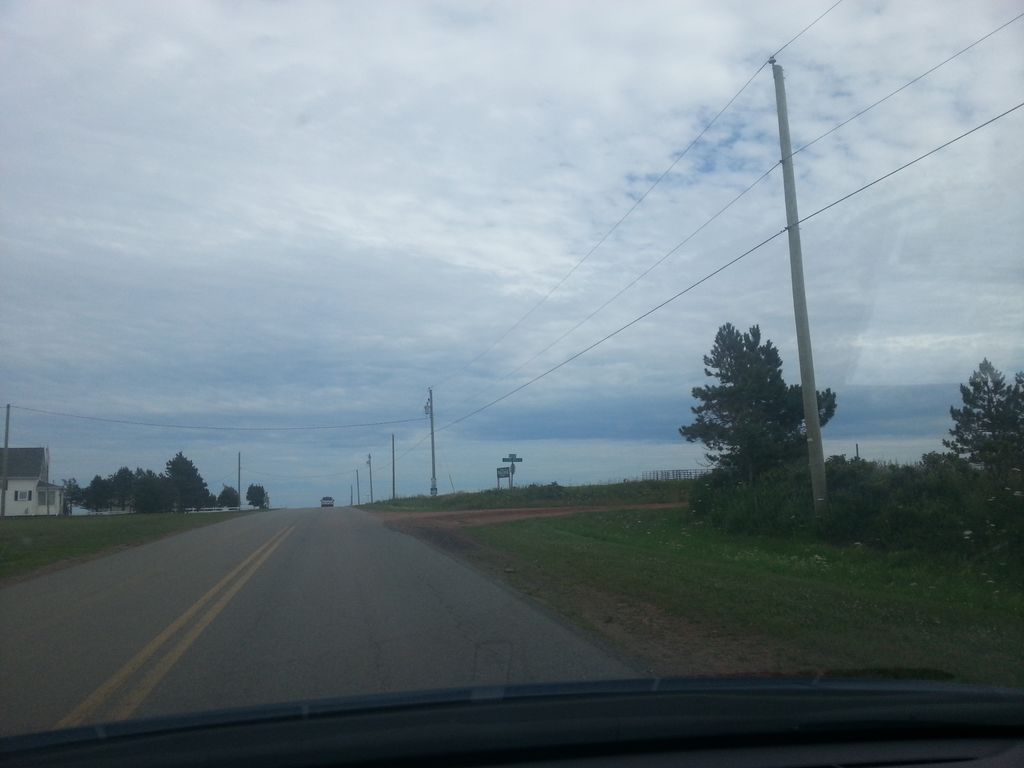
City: charlottetown